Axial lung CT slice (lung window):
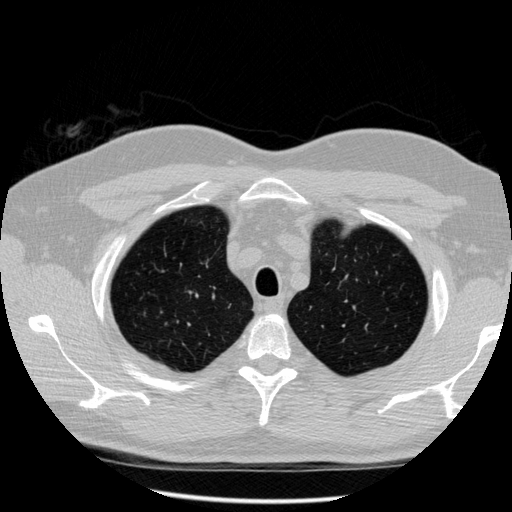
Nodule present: no